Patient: sex M, age 50
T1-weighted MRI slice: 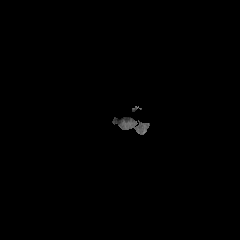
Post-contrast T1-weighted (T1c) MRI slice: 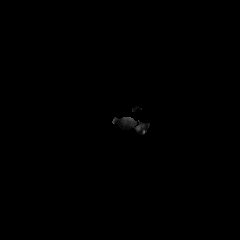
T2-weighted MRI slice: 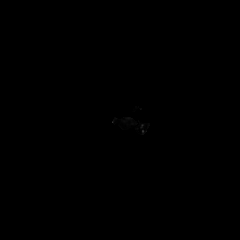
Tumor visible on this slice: no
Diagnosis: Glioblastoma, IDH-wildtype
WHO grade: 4